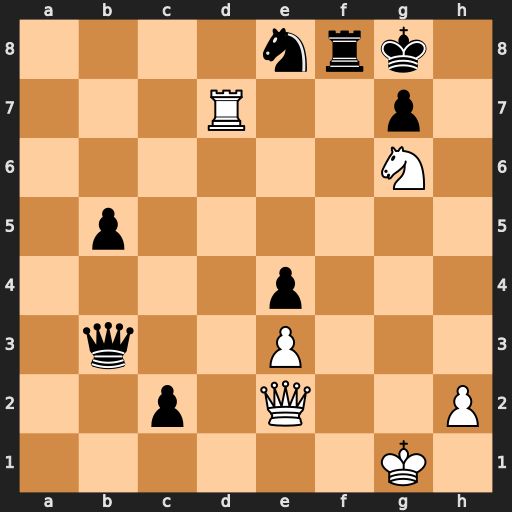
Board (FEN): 4nrk1/3R2p1/6N1/1p6/4p3/1q2P3/2p1Q2P/6K1
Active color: w
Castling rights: -
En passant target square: -
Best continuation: Ne7+ Kf7 Qh5+